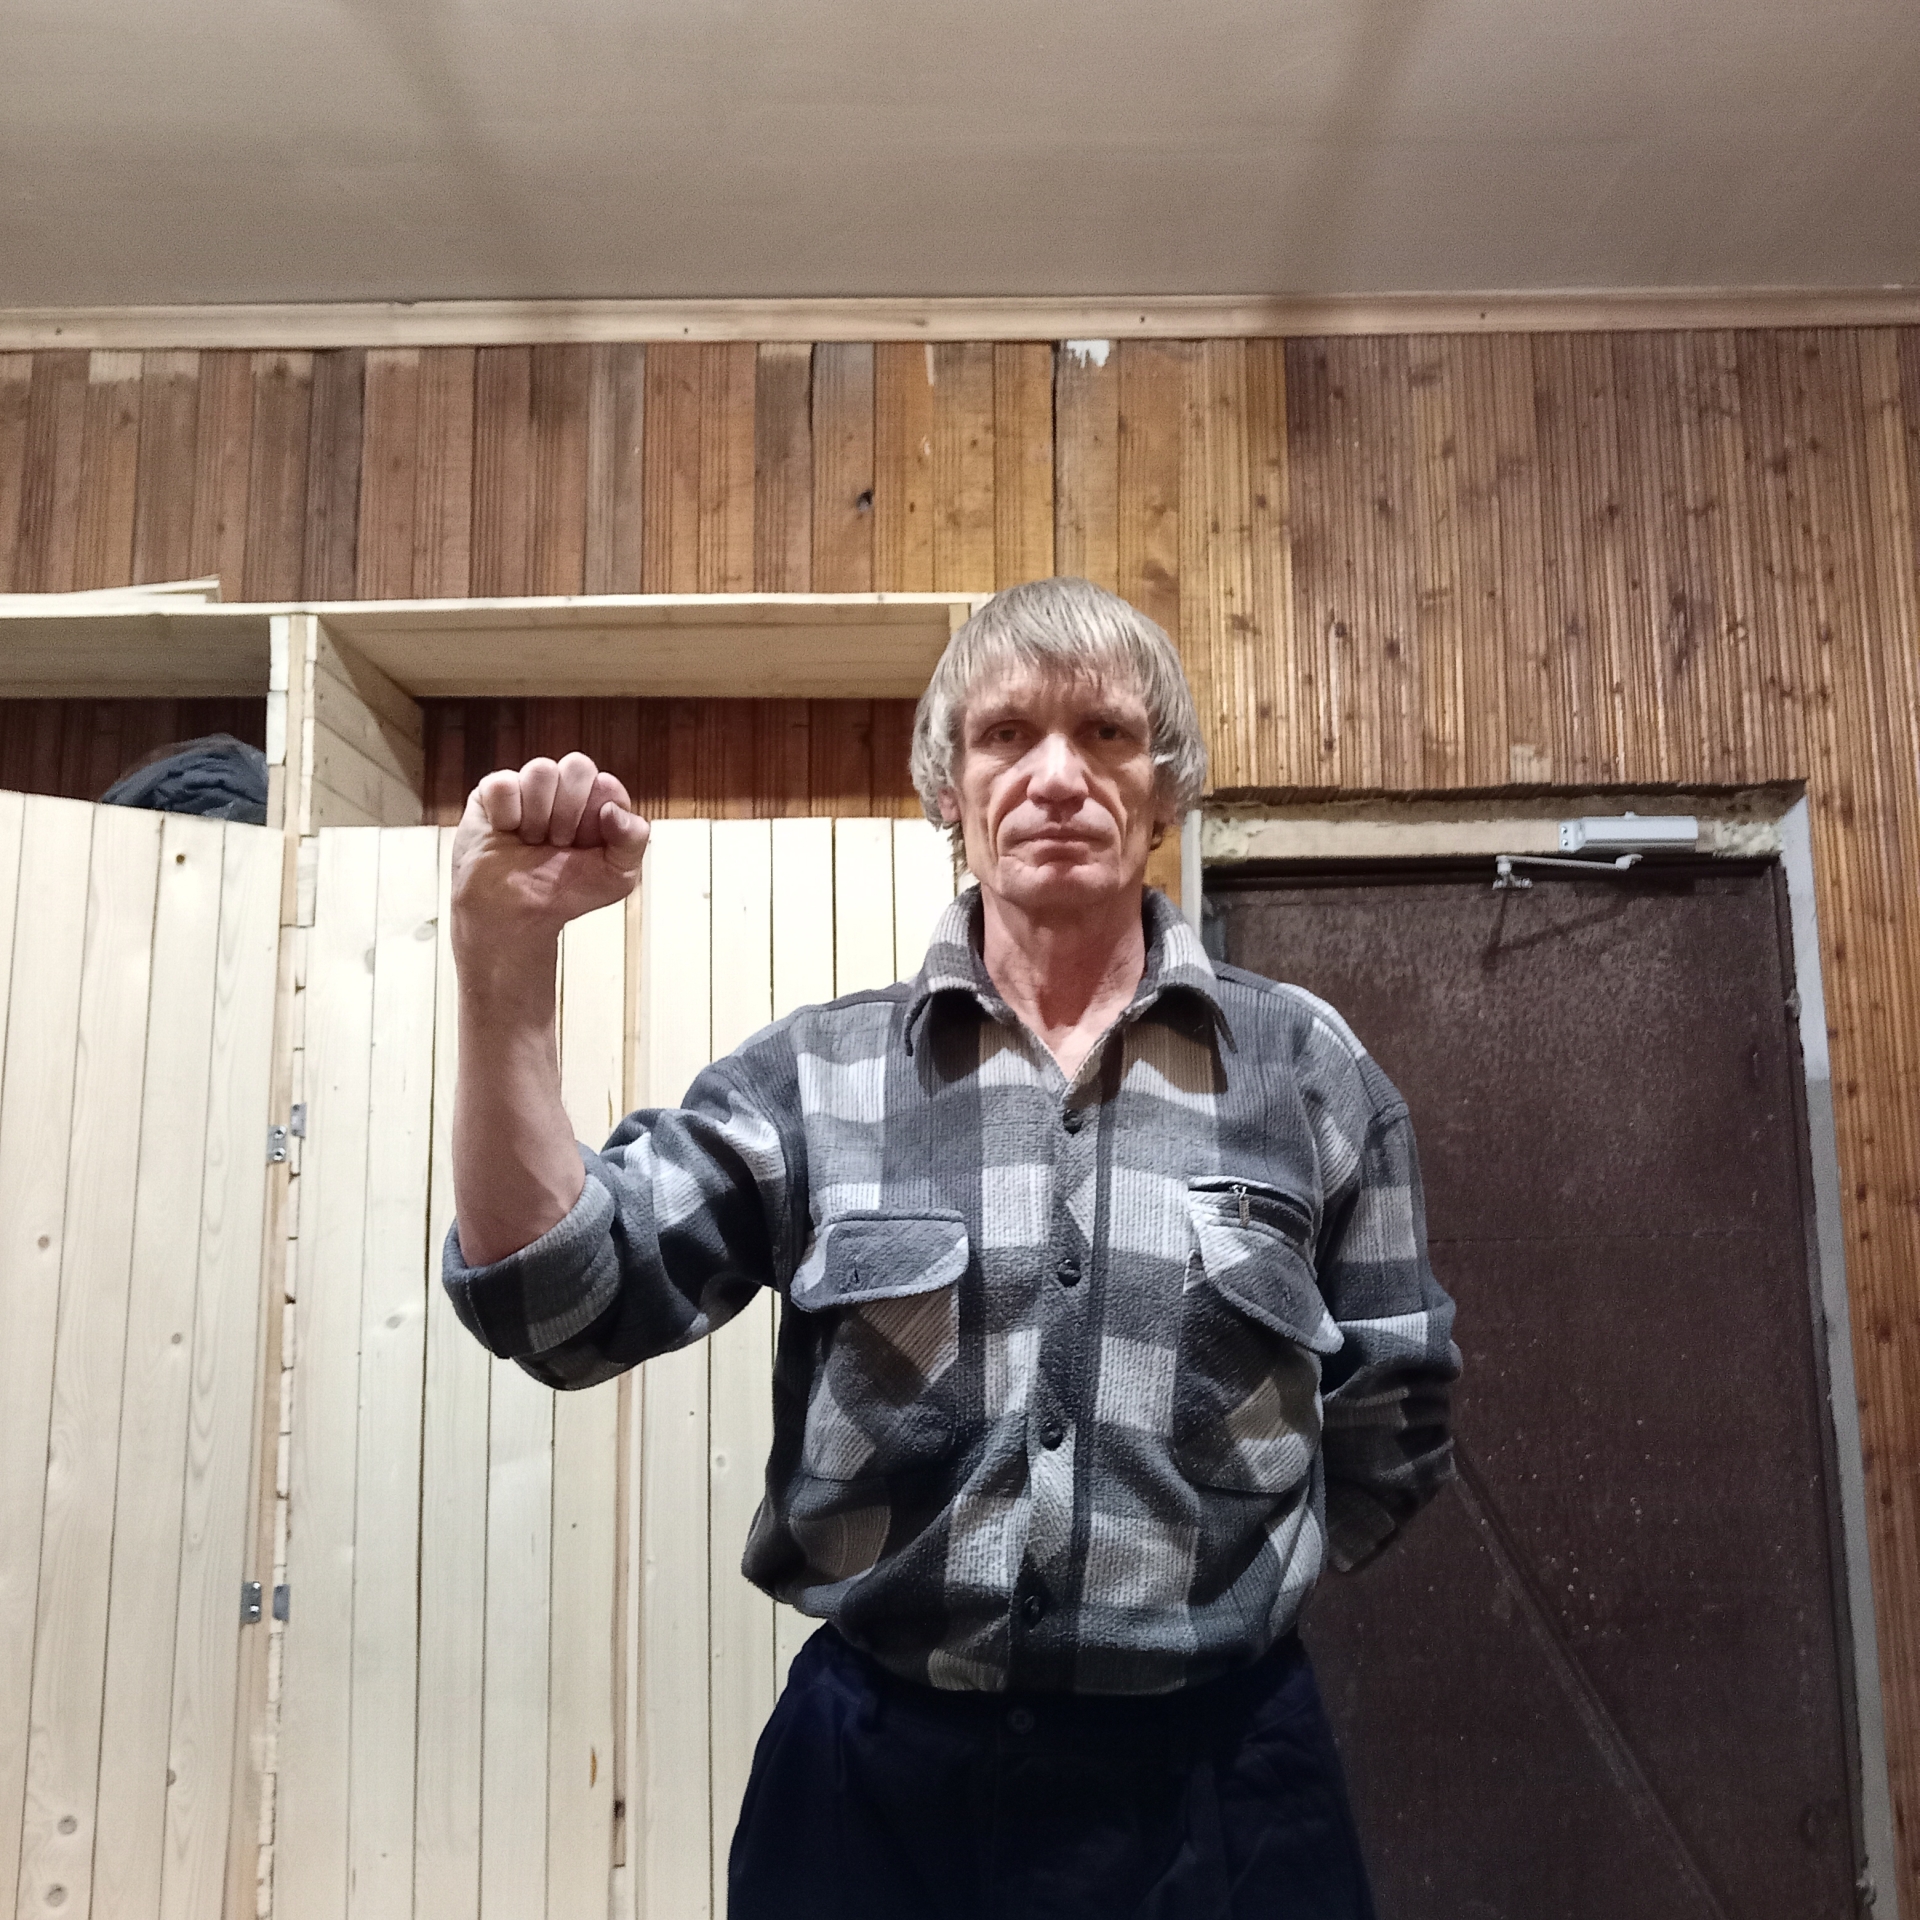
Label: clear